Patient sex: M
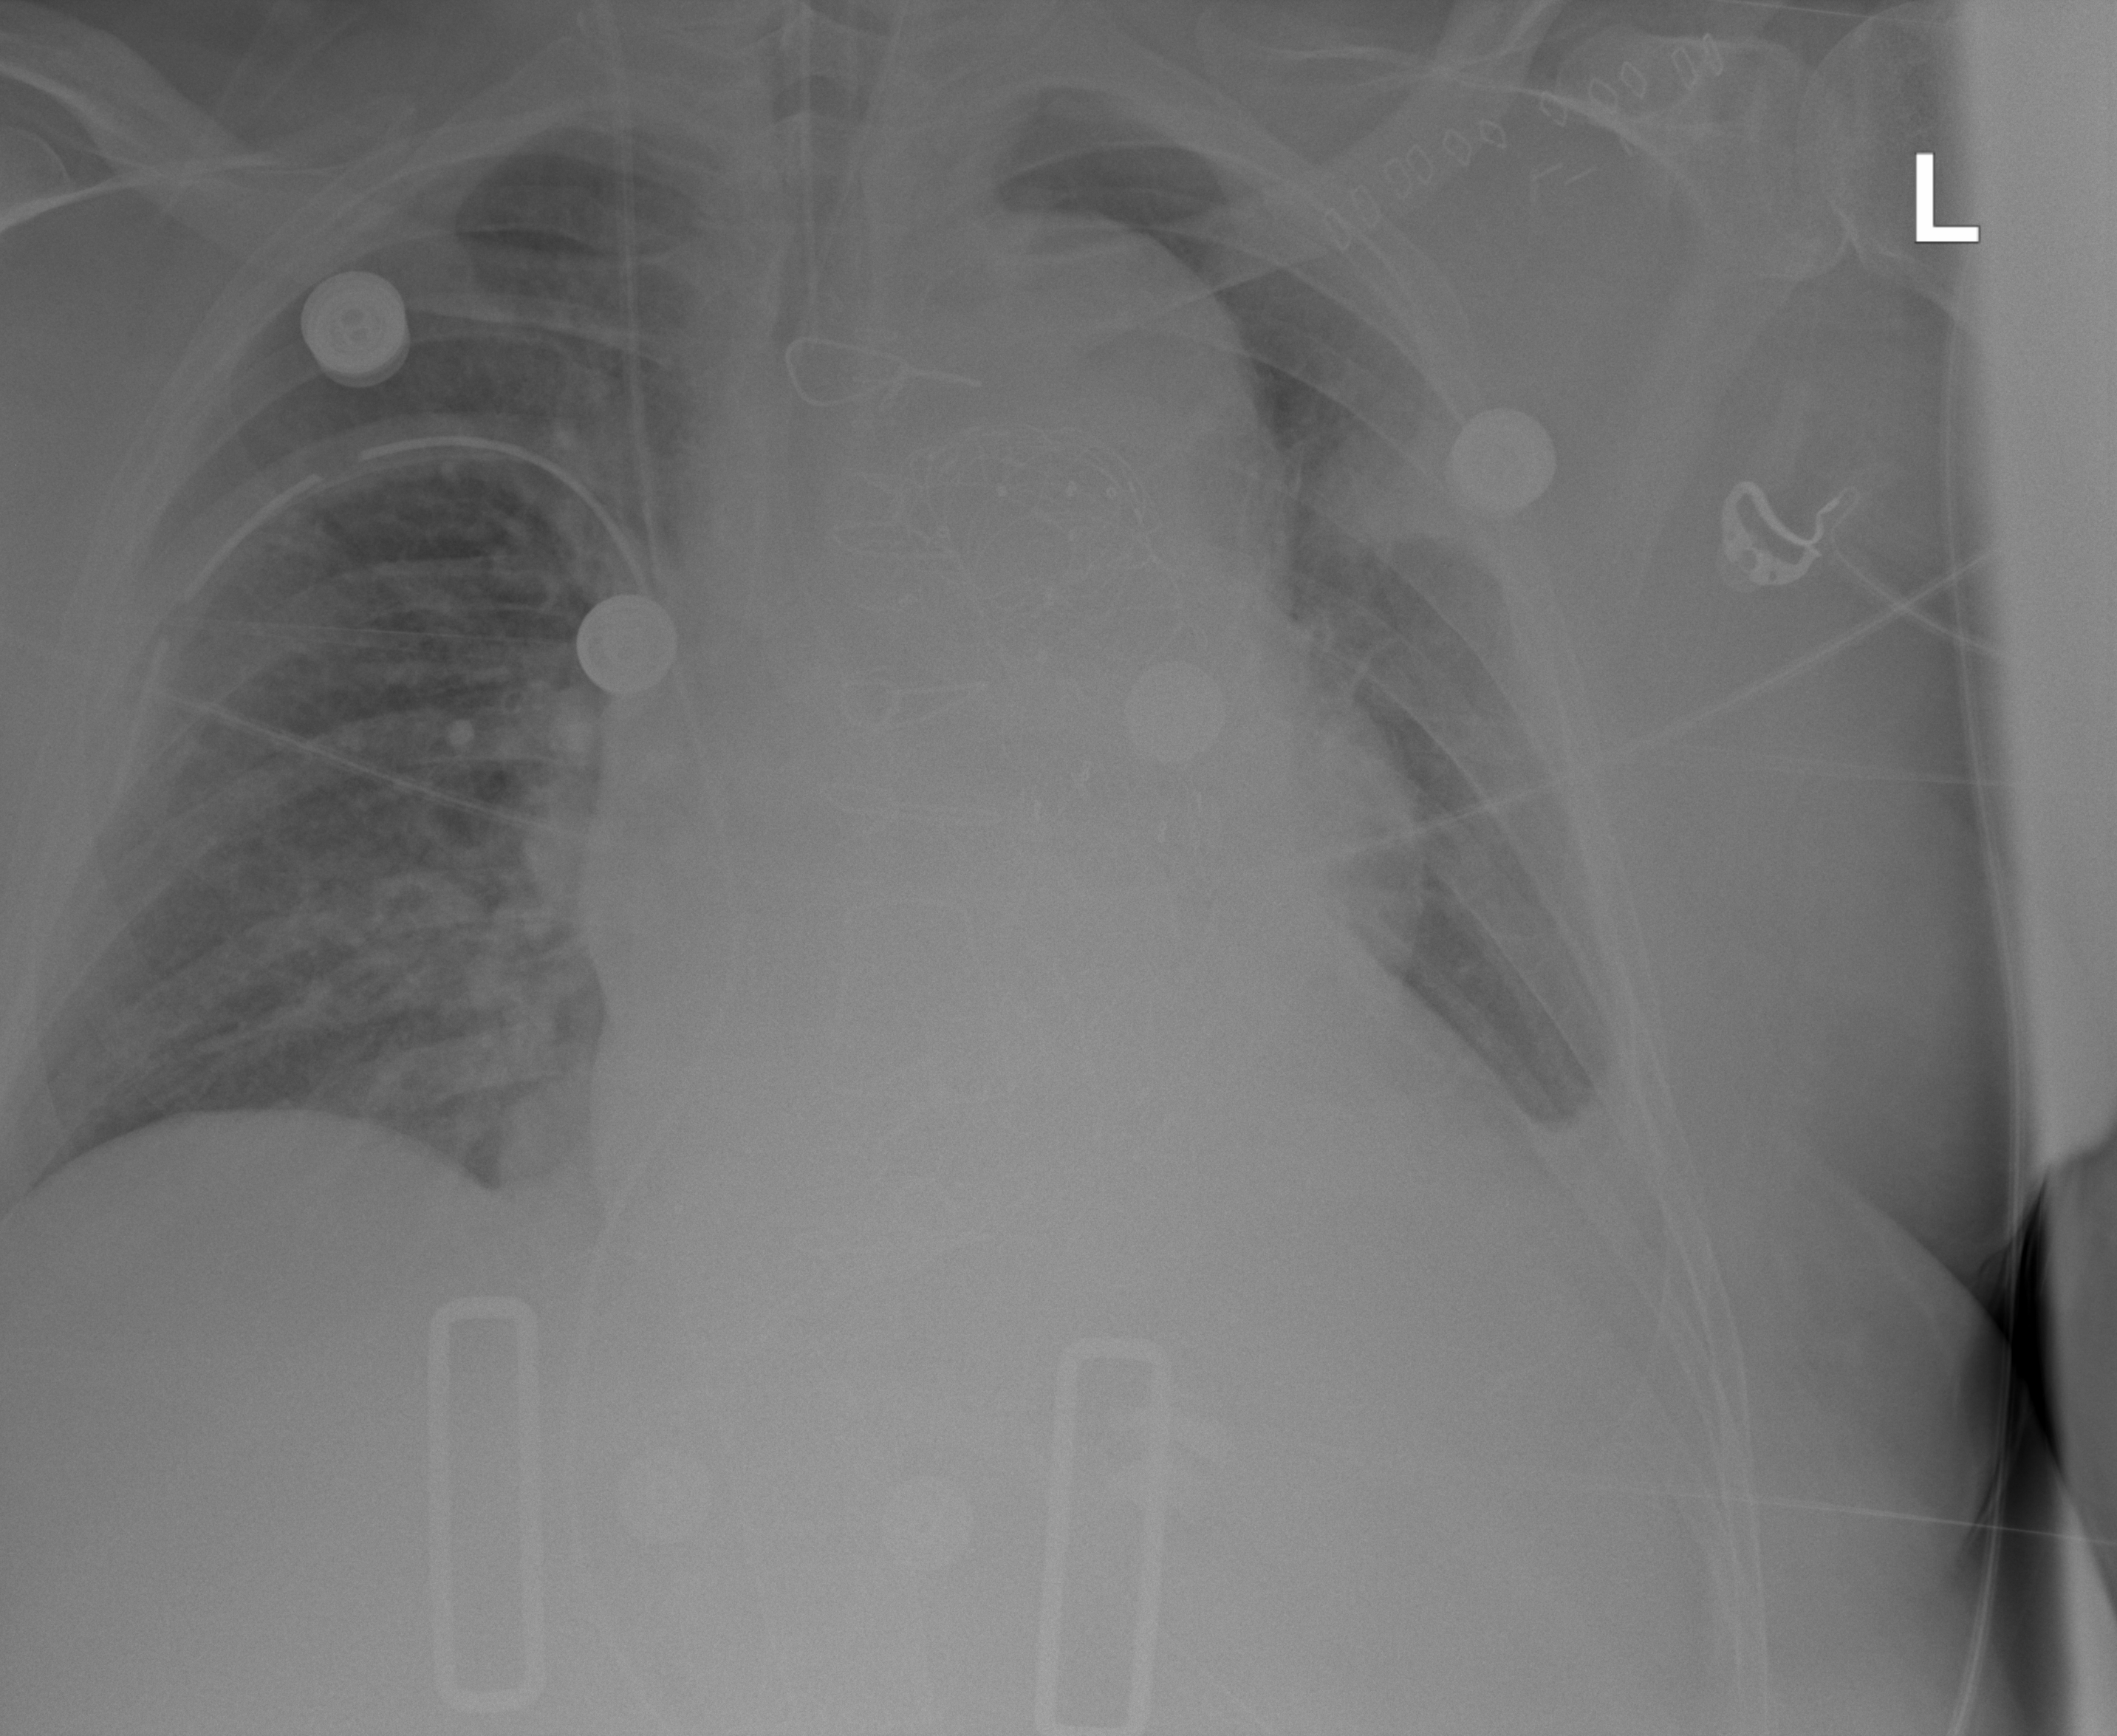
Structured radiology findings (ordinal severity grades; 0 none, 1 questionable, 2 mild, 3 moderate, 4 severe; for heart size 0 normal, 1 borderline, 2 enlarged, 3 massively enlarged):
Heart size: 2
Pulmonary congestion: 2
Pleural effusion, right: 0
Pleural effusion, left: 2
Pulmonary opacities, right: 2
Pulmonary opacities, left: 2
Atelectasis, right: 2
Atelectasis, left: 2